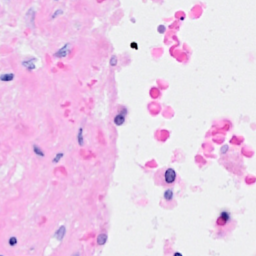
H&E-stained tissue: Breast